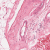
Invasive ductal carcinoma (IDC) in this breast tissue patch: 0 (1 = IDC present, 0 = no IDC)